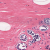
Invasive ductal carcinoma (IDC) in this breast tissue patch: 0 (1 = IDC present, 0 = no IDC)